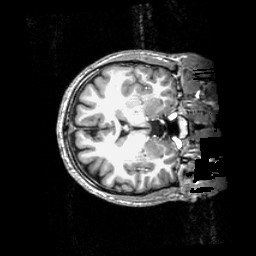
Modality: T1w
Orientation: axial